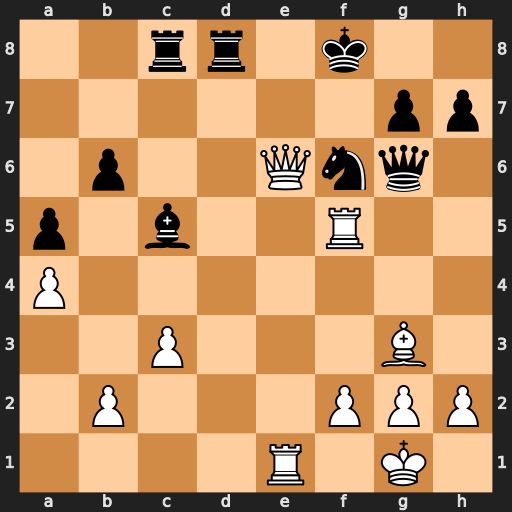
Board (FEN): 2rr1k2/6pp/1p2Qnq1/p1b2R2/P7/2P3B1/1P3PPP/4R1K1
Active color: w
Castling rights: -
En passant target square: -
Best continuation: Rxc5 bxc5 Bd6+ Rxd6 Qxd6+ Kg8 Qe6+ Qf7 Qxc8+